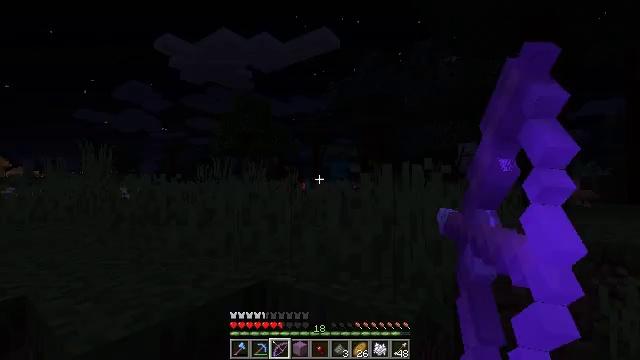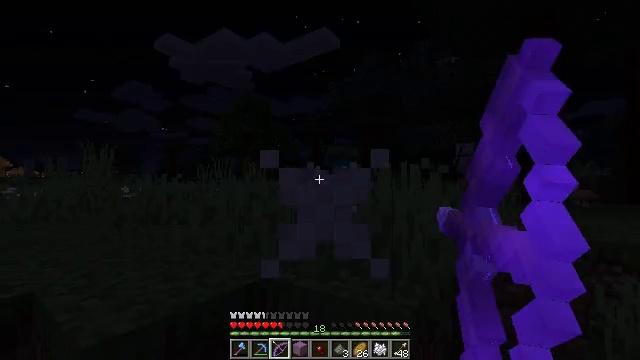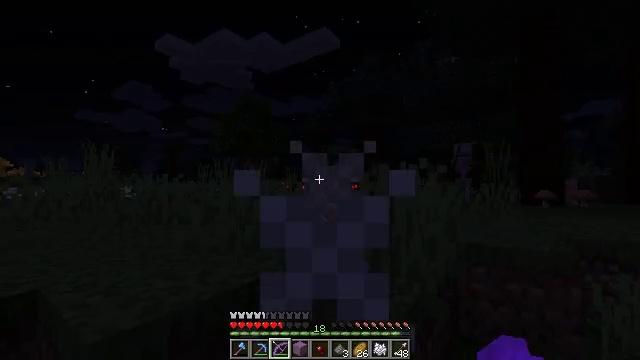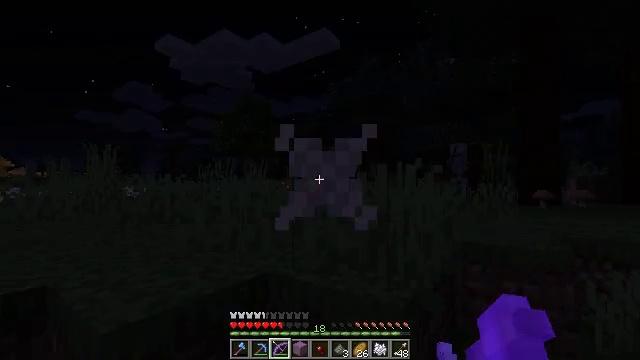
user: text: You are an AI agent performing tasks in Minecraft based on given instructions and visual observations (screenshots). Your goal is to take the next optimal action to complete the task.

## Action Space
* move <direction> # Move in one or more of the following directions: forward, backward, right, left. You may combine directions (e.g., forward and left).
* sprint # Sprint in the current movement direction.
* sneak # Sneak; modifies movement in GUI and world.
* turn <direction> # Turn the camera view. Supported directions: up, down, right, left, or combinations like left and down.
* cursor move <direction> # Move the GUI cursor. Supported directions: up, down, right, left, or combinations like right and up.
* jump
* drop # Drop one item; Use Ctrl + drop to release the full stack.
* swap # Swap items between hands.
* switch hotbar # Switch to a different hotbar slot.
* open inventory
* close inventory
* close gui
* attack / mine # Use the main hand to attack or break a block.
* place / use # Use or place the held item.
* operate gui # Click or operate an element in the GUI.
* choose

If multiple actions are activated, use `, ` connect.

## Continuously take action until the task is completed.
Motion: motion action
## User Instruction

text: Hunt the zombie.
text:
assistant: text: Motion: move back, use / place
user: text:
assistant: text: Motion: move back, use / place
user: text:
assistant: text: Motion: move back, use / place
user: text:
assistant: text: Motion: use / place